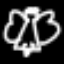
Label: angel